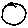
Label: circle